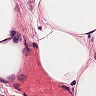
Metastatic tissue present: no